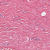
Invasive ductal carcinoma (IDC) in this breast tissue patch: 1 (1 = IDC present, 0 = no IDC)